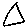
Label: triangle